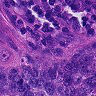
Metastatic tissue present: no